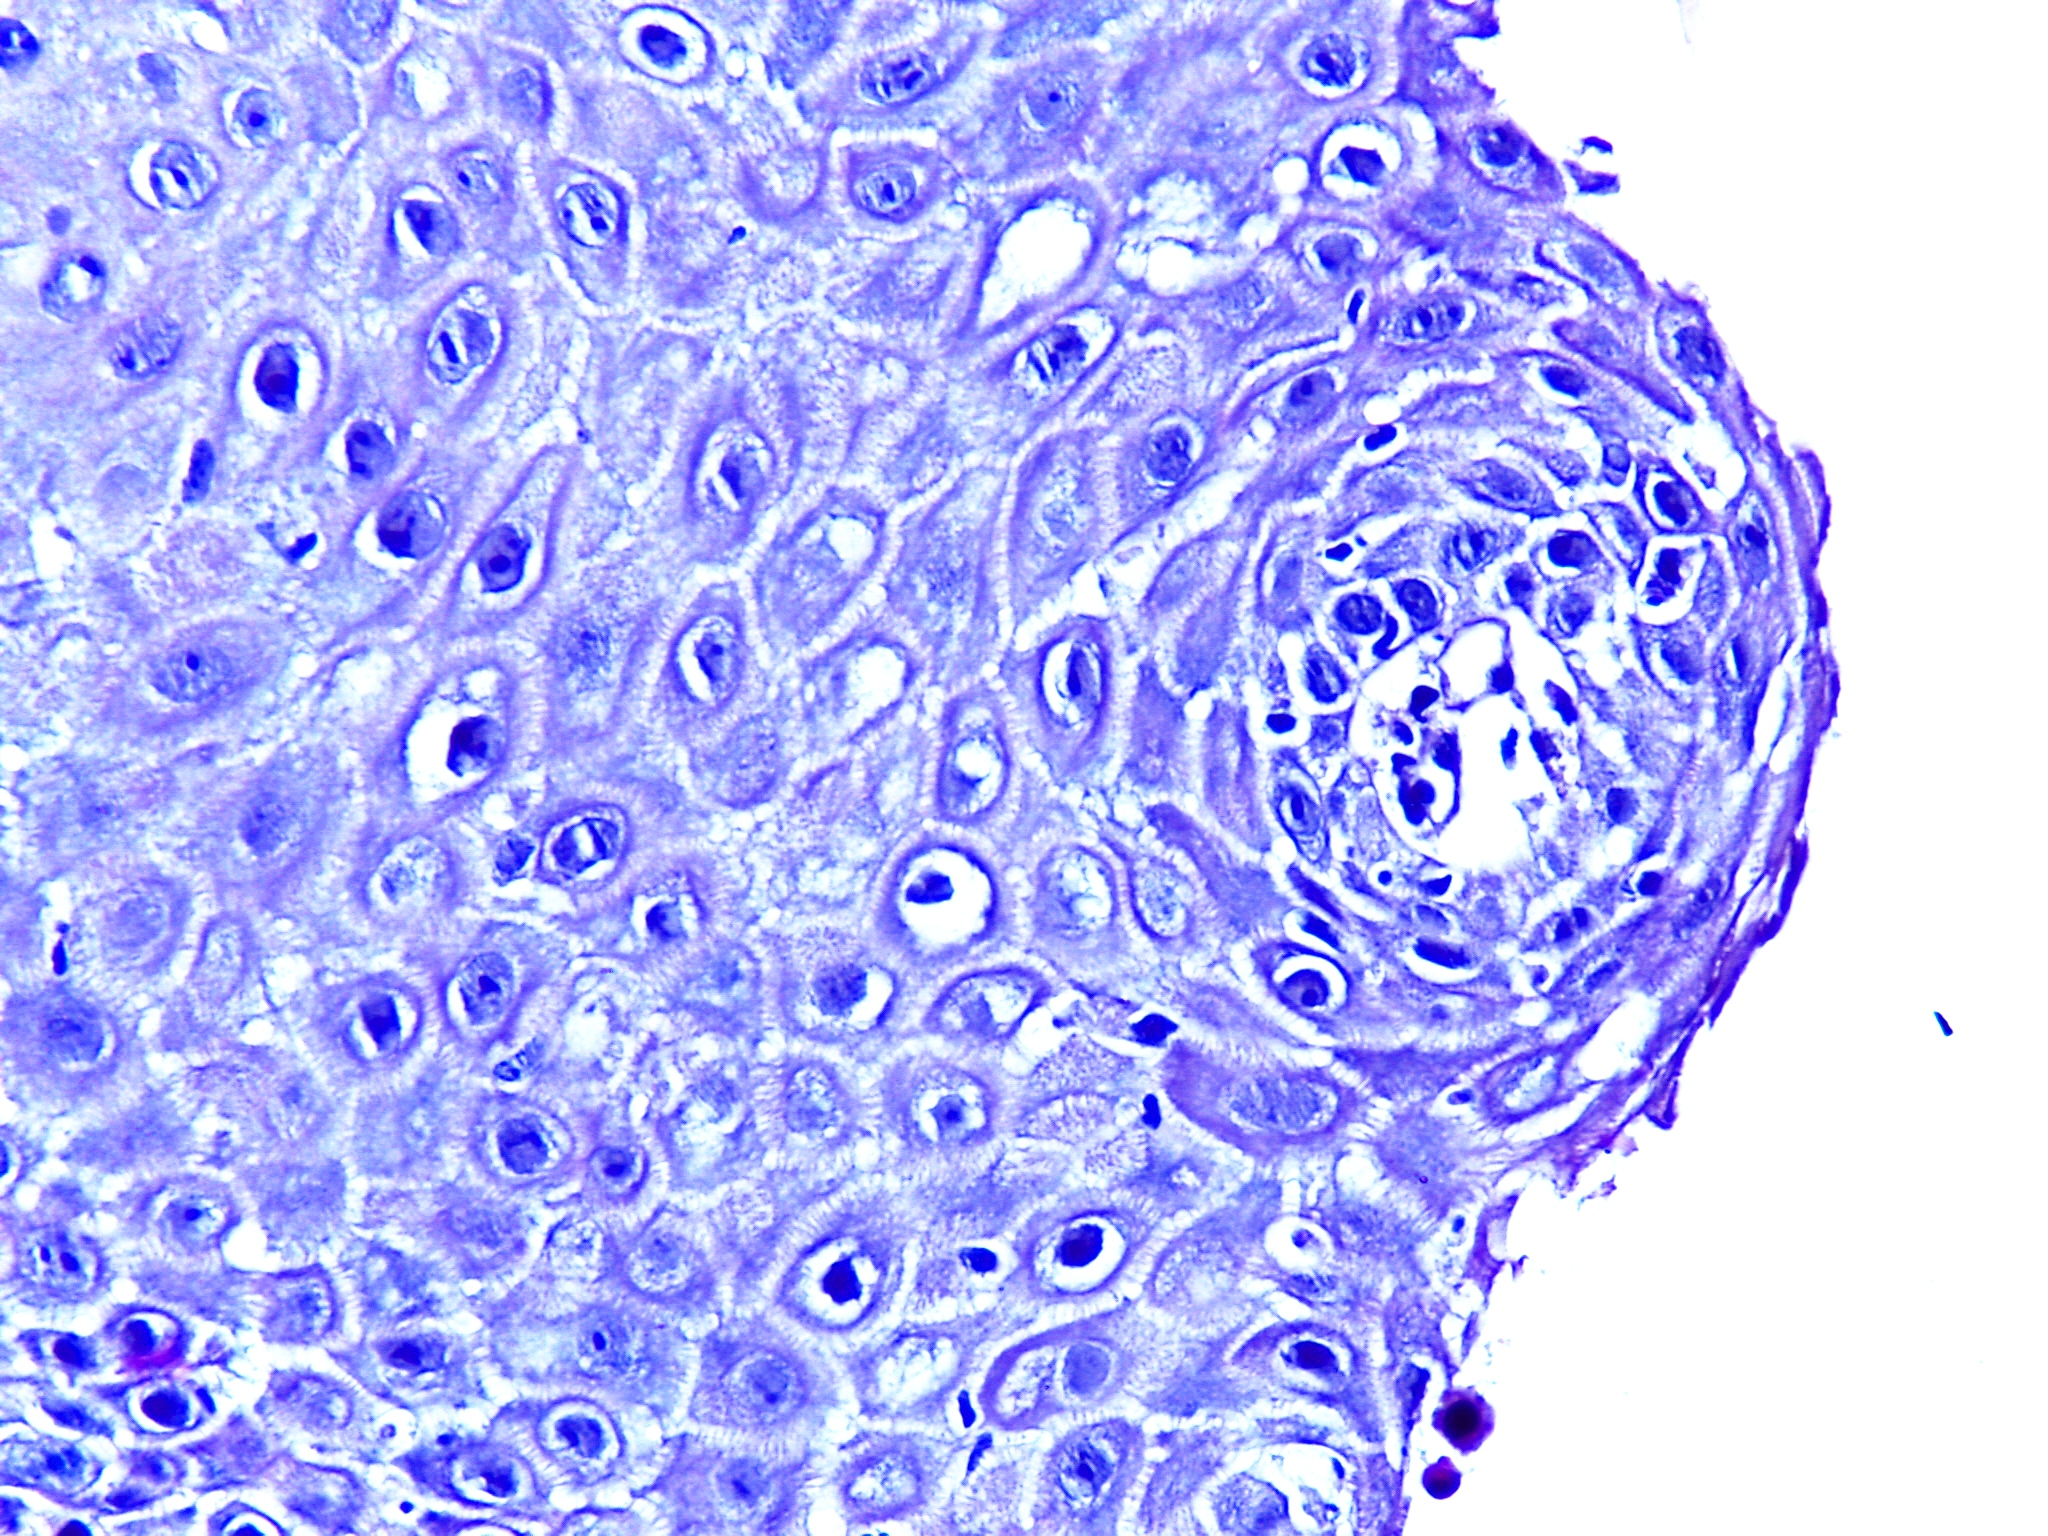
Diagnosis: OSCC